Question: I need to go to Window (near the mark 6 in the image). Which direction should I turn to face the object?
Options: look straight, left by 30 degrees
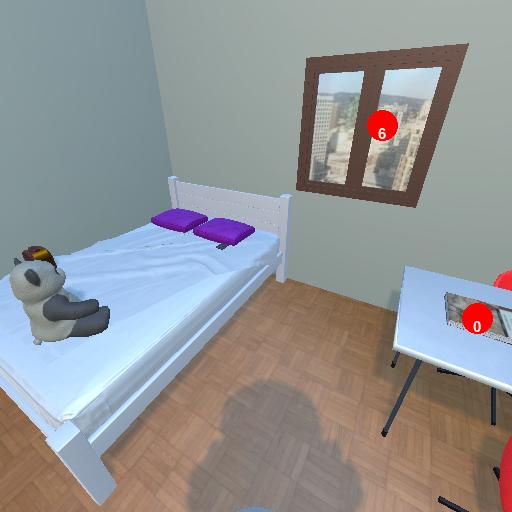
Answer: look straight